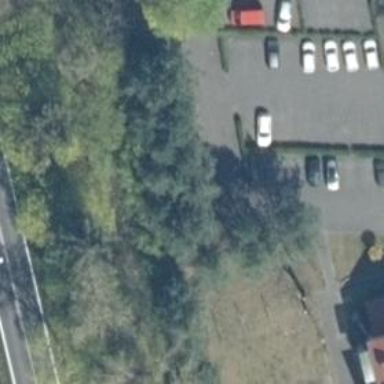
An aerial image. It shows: Road serving as parking aisle.